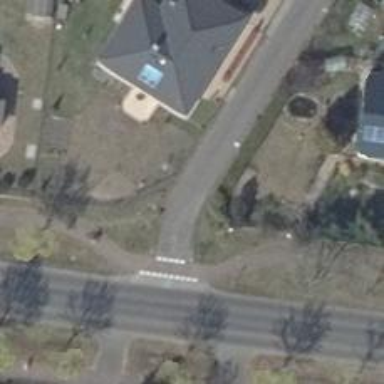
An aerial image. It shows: Residential road with asphalt surface.